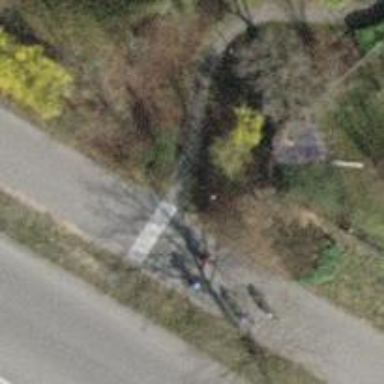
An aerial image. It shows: Bollard.